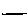
Label: line